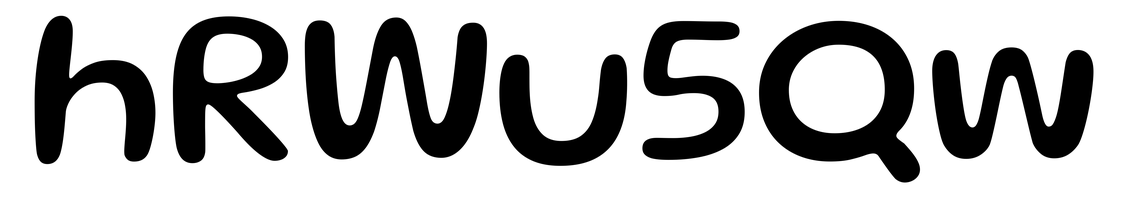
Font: Gluten_Regular